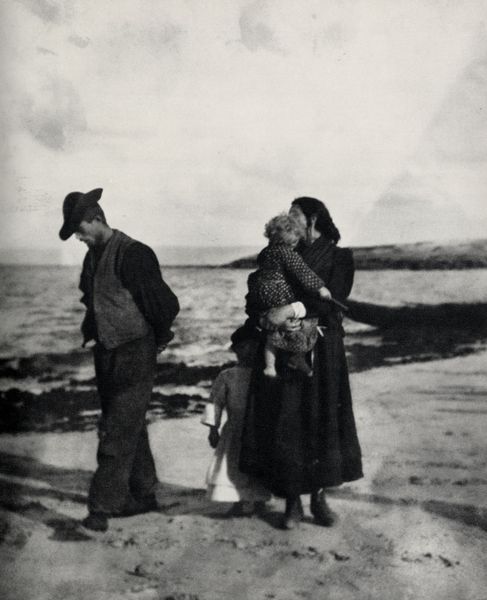
Titel: Die Familie eines Fischer-Bauern auf Inishere
Künstler: John Millington Synge
Standort: Dublin
Institution: The Board of Trinity College
Schlagwörter: dunkel, hand, himmel, mann, meer, schatten, wasser, weiß, wolken, landschaft, mädchen, sand, see, ufer, frau, grau, hintergrund, hut, hüte, jahrhundertwende, kariert, kleid, kleider, kopfbedeckungen, licht, schwarz, blick, wolke, rock, anzug, hose, mütze, mützen, arm, falten, halten, tragen, schauen, dämmerung, horizont, hügel, norden, weite, gehen, gewässer, haare, familie, kind, mutter, paar, tochter, vater, locken, boot, kinder, stock, beine, kopfbedeckung, bein, gischt, küste, strand, wellen, italien, schuhe, hosen, sonnenuntergang, brandung, weib, kopftuch, weste, bauer, bucht, foto, fotografie, photographie, zigeuner, spaziergang, abschied, gestade, paul, wolkig, schwarzweiß, stand, schritt, kleinkind, photo, leben, heben, schreiten, kin, usa, nordsee, muscheln, verstecken, armut, fotographie, sohn, bernstein, mittelmeer, säugling, millet, aktion, anonym, vertraut, corsika, korsika, wolek, e, 19. jh., 19., vertiakl, bauersfamilie, keind